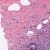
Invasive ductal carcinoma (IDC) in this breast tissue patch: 0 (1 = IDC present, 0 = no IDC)